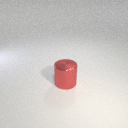
large red metal cylinder